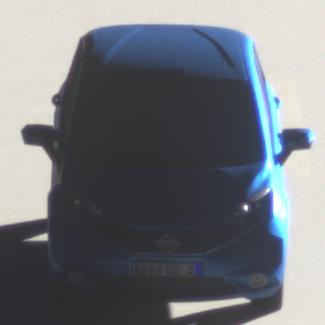
Make: Nissan
Model: Note 1.2
Detailed model: Note (E12) (10/13 - 12/16)
Model produced from: 2013/10
Model produced until: 2015/09
Doors: 5
Color: blue
Road condition: dry road
Daytime: sunrise or sunset
Contrast: high contrast